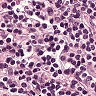
Metastatic tissue present: no